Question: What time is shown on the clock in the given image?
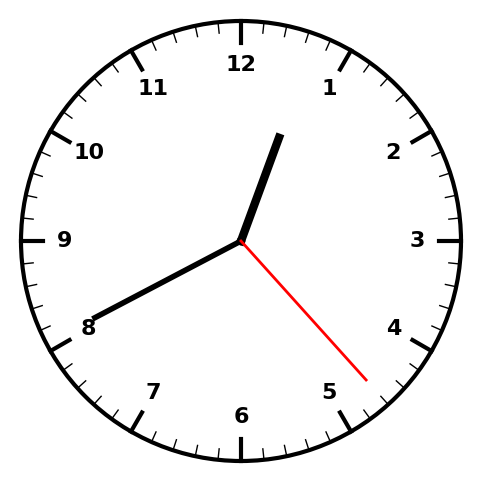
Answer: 12:40:23